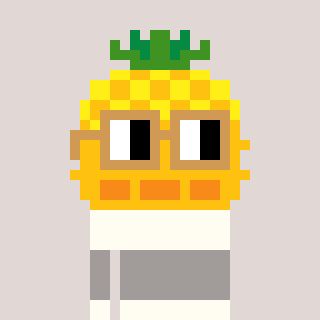
a pixel art character with square brown glasses, a pineapple-shaped head and a grayscale-colored body on a warm background